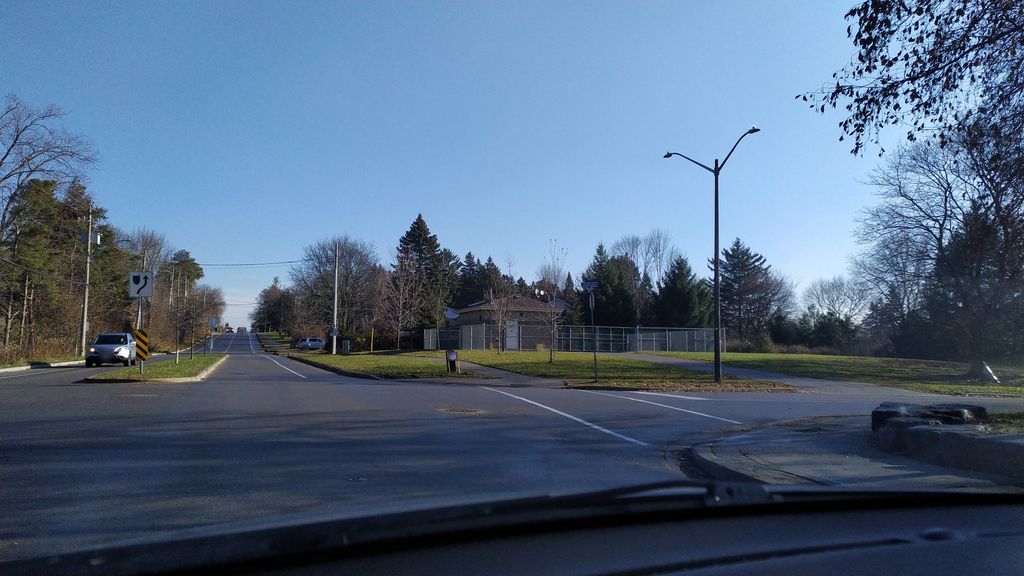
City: kitchener-waterloo